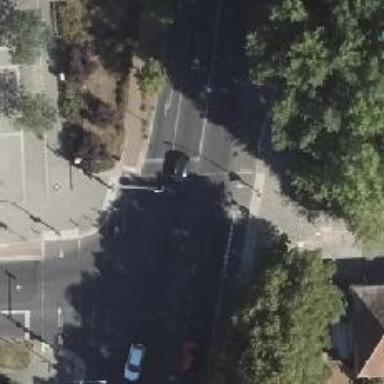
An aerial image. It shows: Crossing with traffic signals.